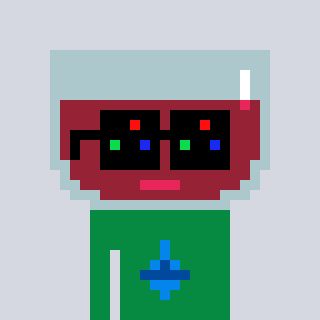
a pixel art character with square black sunglasses, a wine-shaped head and a green-colored body on a cool background